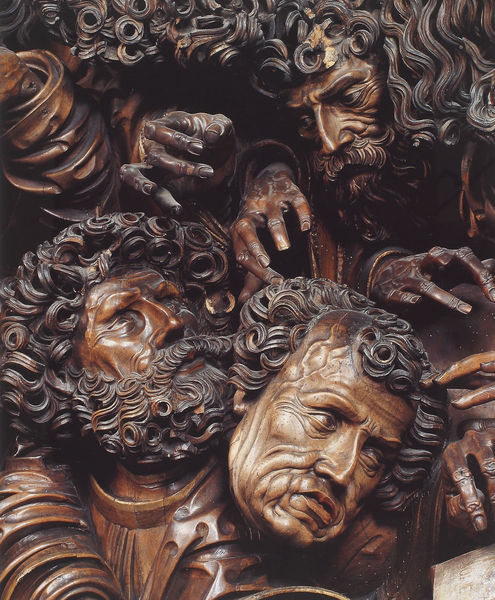
Titel: Hochaltar aus der Abteikirche Zwettl in Niederösterreich
Standort: Adamov (Adamsthal), Pfarrkirche St. Barbara (EU - Tschechische Republik - Südmähren)
Schlagwörter: mann, braun, finger, holz, köpfe, männer, bart, bärte, gesichter, augen, falten, gesicht, ärmel, hände, lippen, locken, skulptur, enge, münder, nasen, detail, maske, schnitzerei, gemenge, brat